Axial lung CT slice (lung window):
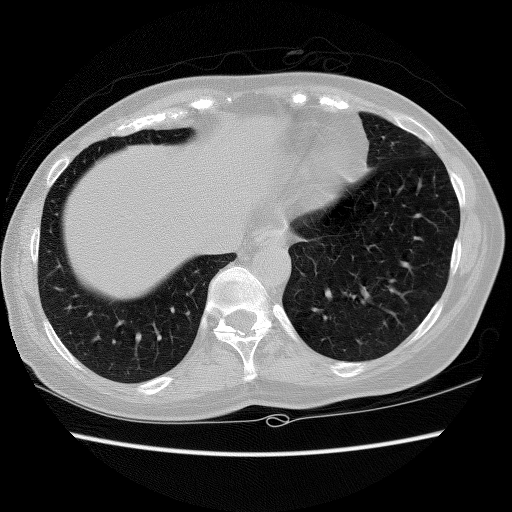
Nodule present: no